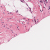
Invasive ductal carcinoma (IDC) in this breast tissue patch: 0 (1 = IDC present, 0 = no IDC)